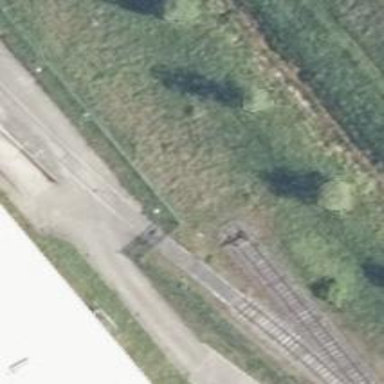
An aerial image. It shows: Rail spur service.